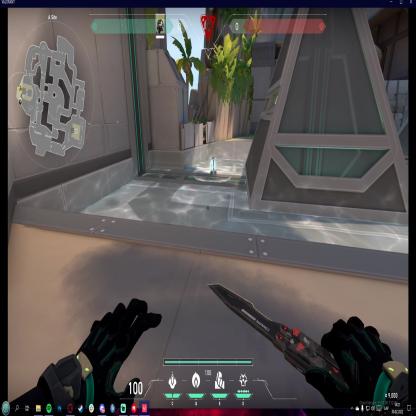
Label: planted spike